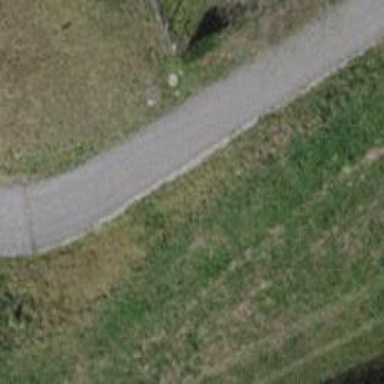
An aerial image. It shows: Path surfaced with fine gravel.